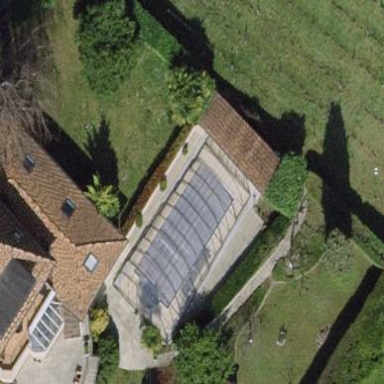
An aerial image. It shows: Swimming pool located in leisure land.